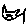
Label: cat